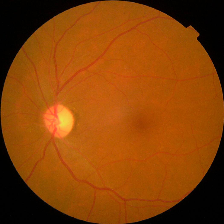
Diabetic retinopathy grade: No DR